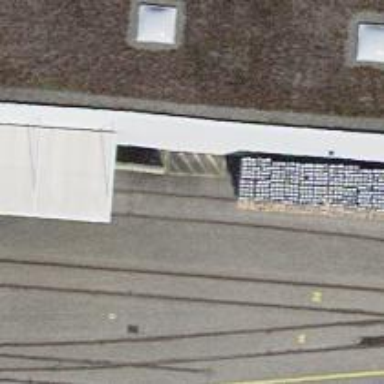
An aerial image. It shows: Railway switch.